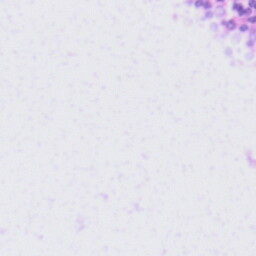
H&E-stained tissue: Tonsil